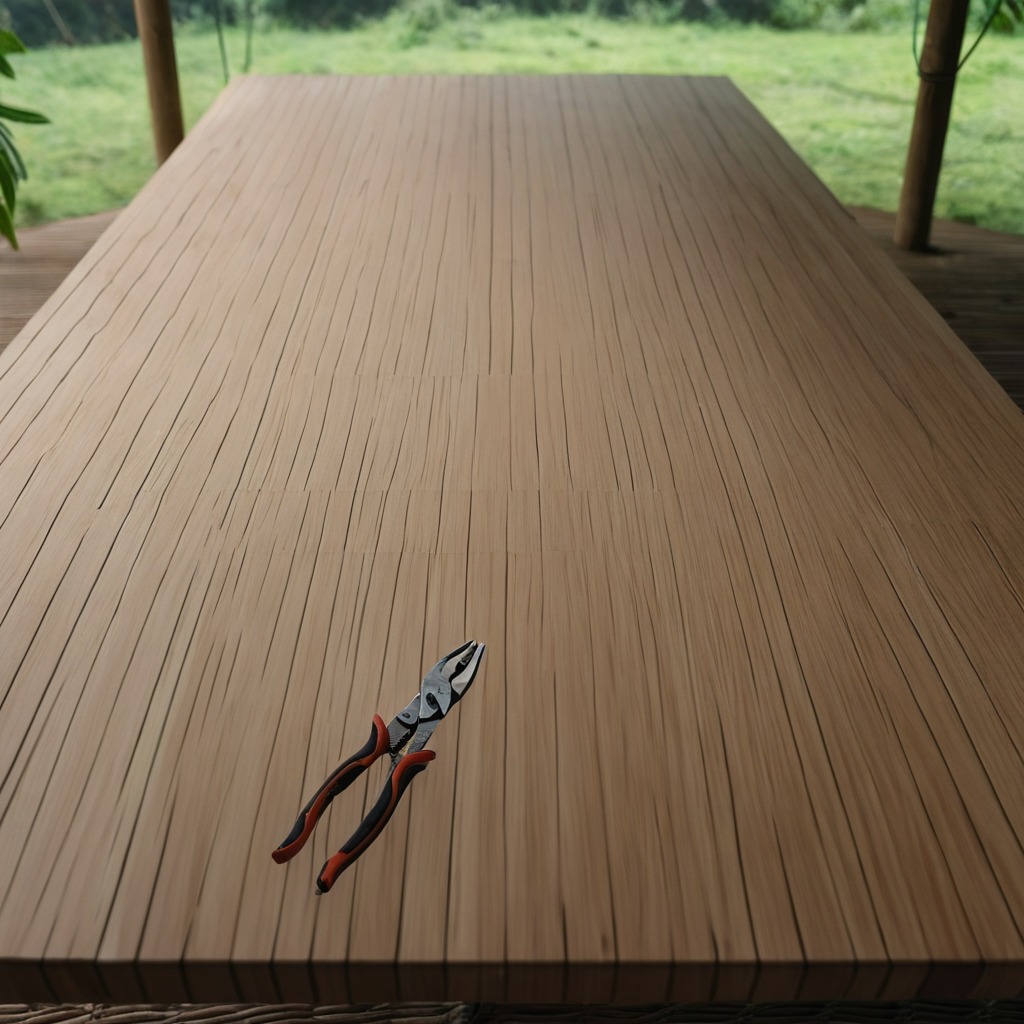
A plier is lying on a wooden table inside a jungle field workshop tent.